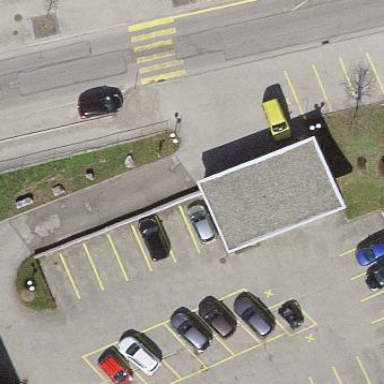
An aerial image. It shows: Building with flat roof.